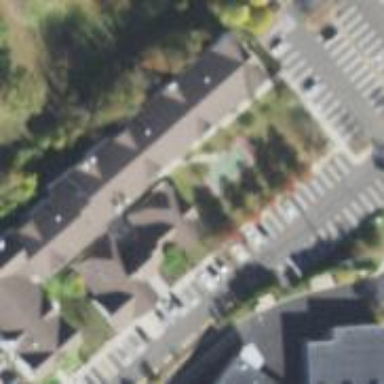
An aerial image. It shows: Hotel building.